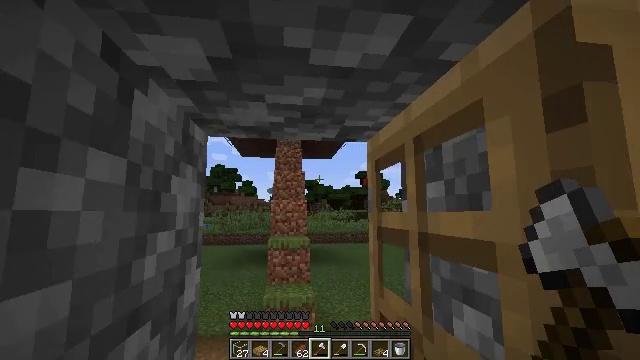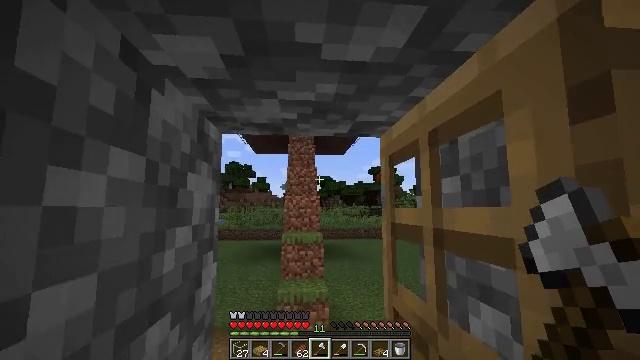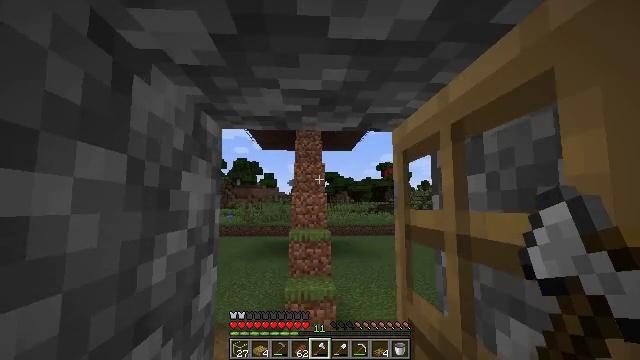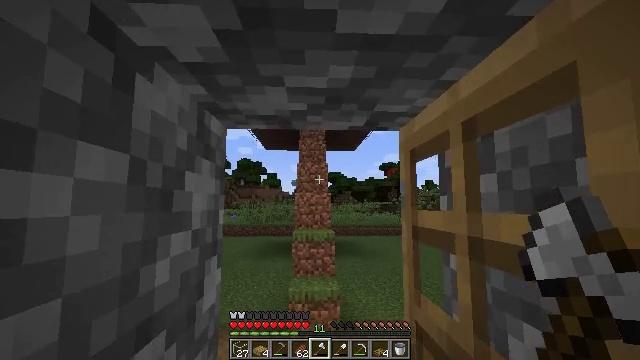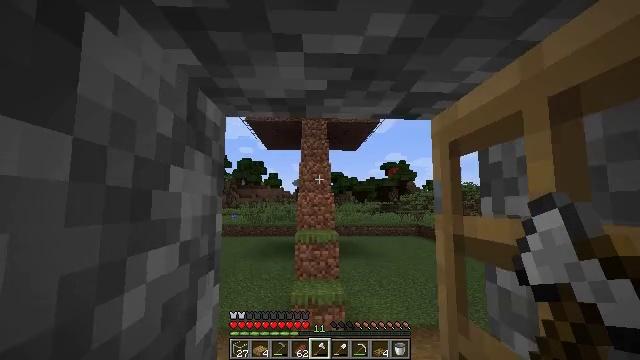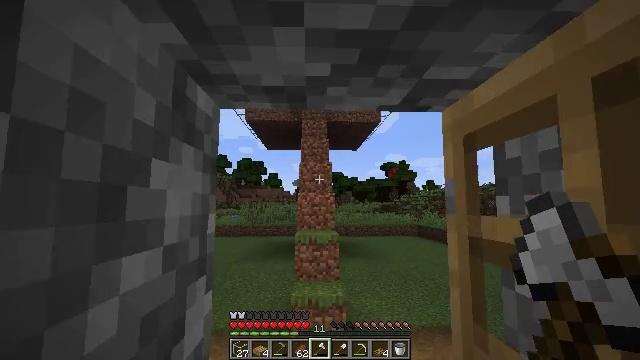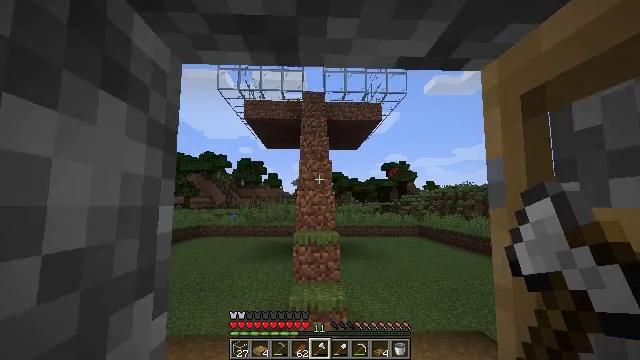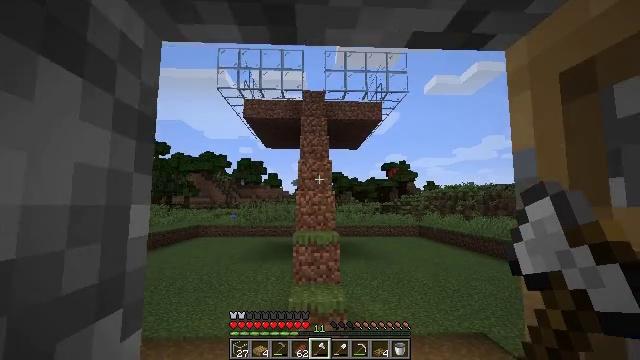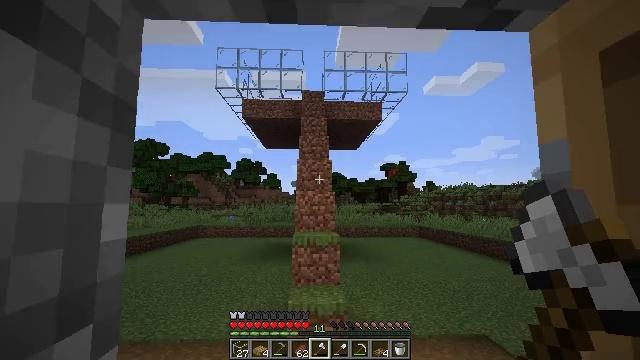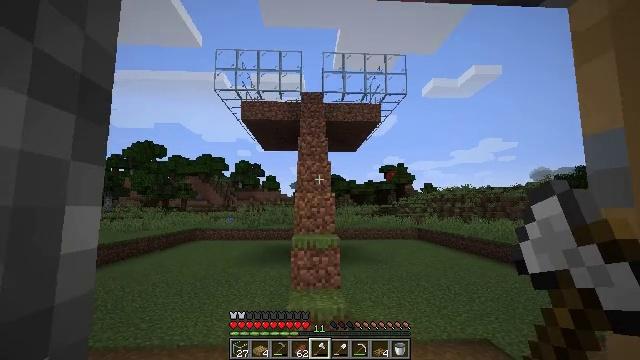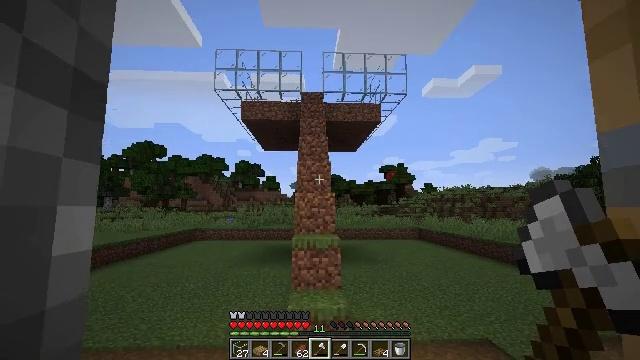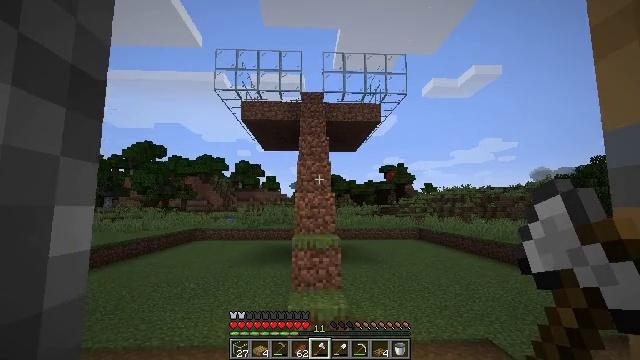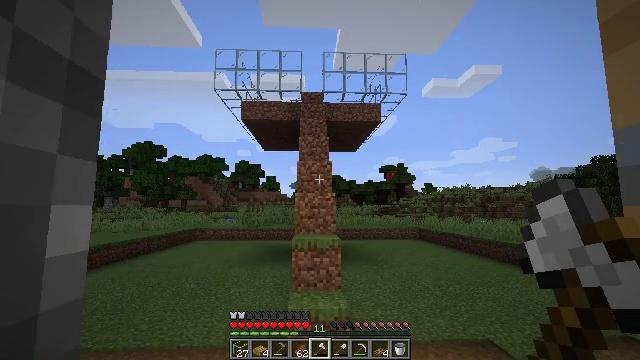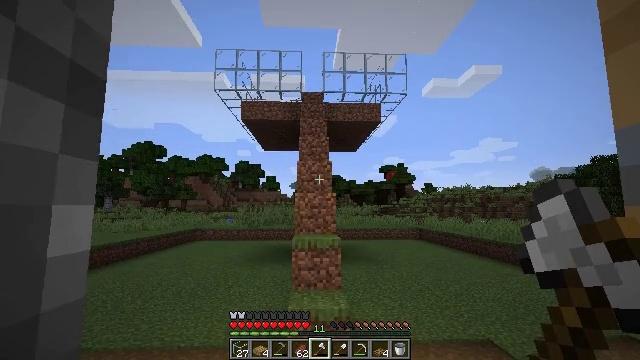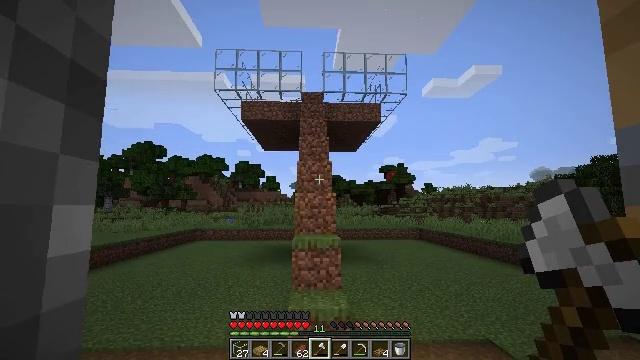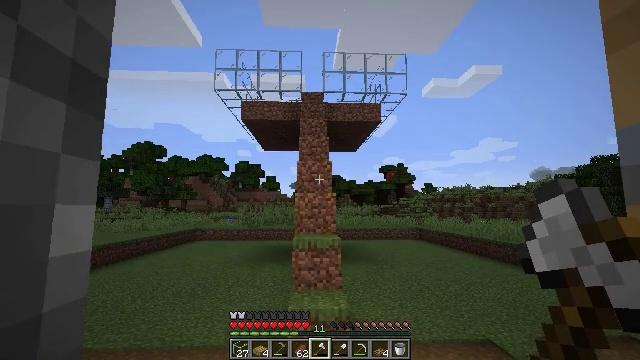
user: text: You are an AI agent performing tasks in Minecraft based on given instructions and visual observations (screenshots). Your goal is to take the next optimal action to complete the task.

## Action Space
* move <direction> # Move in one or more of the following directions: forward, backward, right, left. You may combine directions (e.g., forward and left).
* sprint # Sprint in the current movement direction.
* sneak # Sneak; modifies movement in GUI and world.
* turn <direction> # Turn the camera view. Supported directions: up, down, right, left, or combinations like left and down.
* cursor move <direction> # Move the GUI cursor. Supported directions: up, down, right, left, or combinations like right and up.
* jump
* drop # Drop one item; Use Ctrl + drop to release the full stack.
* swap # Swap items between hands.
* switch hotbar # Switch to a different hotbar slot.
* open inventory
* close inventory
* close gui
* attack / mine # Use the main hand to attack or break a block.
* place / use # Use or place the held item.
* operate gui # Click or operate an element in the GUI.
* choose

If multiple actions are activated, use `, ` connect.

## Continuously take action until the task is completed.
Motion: motion action
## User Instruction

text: Retrieve carrots by attacking the plant.
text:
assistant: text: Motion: turn left
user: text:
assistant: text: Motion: move forward, turn left
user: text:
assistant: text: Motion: move forward and move left
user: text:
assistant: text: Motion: move forward and move left
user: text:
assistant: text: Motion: move forward and move left
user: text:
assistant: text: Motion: move forward
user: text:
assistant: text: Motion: no_op
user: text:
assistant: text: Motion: no_op
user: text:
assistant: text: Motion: no_op
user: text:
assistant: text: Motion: no_op
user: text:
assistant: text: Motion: no_op
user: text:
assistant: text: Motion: no_op
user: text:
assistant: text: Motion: no_op
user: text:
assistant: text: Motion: no_op
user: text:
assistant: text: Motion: no_op
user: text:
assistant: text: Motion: no_op
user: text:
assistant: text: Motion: no_op
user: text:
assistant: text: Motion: no_op
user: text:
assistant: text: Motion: no_op
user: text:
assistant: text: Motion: no_op
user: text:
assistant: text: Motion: no_op
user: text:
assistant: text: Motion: no_op
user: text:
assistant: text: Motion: no_op
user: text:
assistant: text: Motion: no_op
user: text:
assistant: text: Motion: move forward
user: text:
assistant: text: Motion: move forward
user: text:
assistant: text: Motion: move forward
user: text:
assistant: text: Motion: move forward
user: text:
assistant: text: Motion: move forward
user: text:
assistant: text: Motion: move forward